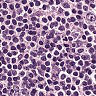
Metastatic tissue present: no